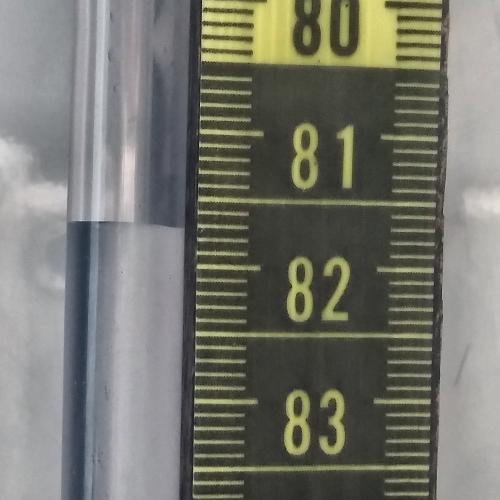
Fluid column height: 81.7 cm